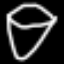
Label: diamond